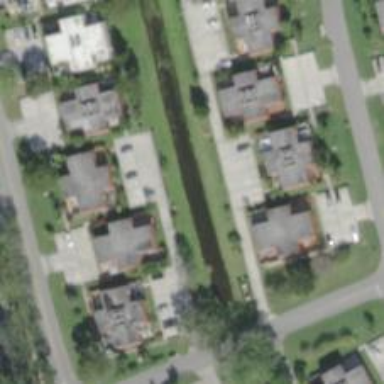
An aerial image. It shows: Canal.